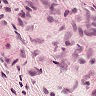
Metastatic tissue present: no